Question: - - - - -
Hi,
I have a function Temp_Picture. Function Temp_Picture has variable declarations as follows:
'''
void Temp_Picture(void)
{
unsigned char Year_T = count_tens(Year);
unsigned char Year_U = count_ones(Year,Year_T);
unsigned char Day_T = count_tens(Day);
unsigned char Day_U = count_ones(Day,Day_T);
unsigned char Hours_T = count_tens(Hours);
unsigned char Hours_U = count_ones(Hours,Hours_T);
unsigned char Month_T = count_tens(Month);
unsigned char Month_U = count_ones(Month,Month_T);
unsigned char Minute_T= count_tens(Minute);
unsigned char Minute_U= count_ones(Minute,Minute_T);
function_b(Non void);
}
'''
I want function_b to indirectly access the variables in Temp_Picture.
Since the variables are being created into the stack each time this function is called the variables addresses are effectively unknown however there is a pattern:

All of the variables are stacked together, and I want to take advantage of this situation, but I am not sure if this will work in all scenarios.
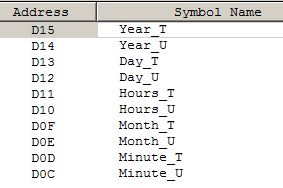
Answer: There be a pattern. However, you shouldn't rely on this.
The C standard does not specify how the stack is arranged. Code that makes assumptions about the stack is very brittle. Changing compiler, or adding flags that may affect the stack (e.g., '-O3') will break stuff.
Packing all related fields into a struct is the way to go:
'''
struct {
unsigned char Year_T;
unsigned char Year_U;
unsigned char Day_T;
unsigned char Day_U;
unsigned char Hours_T;
unsigned char Hours_U;
unsigned char Month_T;
unsigned char Month_U;
unsigned char Minute_T;
unsigned char Minute_U;
} some_struct;
'''
Then you just have to pass a reference to the struct:
'''
function_b(&your_struct);
'''
It's important to note that 'your_struct' will only exist until 'Temp_Picture' returns.